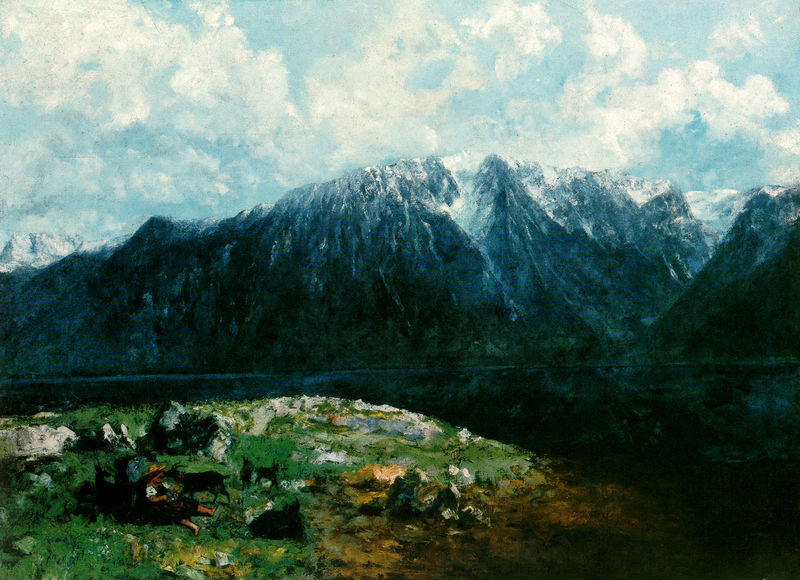
Titel: Grand Panorama des Alpes, Les Dents du Midi, Großes Alpen-Panorama
Künstler: Gustave Courbet
Standort: Cleveland (Ohio)
Institution: The Cleveland Museum of Art
Schlagwörter: berg, blau, dunkel, felsen, gemälde, himmel, mann, meer, schatten, wasser, weiß, wolken, fluss, gelb, grün, impressionismus, landschaft, mädchen, see, sitzen, ufer, blume, blumen, frau, grau, hut, licht, schwarz, eis, gras, hund, schnee, tier, tiere, wiese, wolke, malerei, bluse, mensch, steine, öl, bach, ferne, natur, spiegelung, weide, sonne, realismus, kind, tal, klar, sommer, ruhe, liegen, ruhen, berge, gebirge, gipfel, gletscher, farbe, herde, alm, geröll, pause, rast, stille, junge, sonnenhut, frühling, grass, reflexion, panorama, schaf, bayern, alpen, linie, kälte, schweiz, himme, kühl, gebirgssee, bock, schafe, hirte, hirtin, ausruhen, ziege, weise, heidi, bergsee, schneegipfel, ziegen, zicklein, but, gipfle, hirt, schneeberg, schneekoppe, romantik, staffagefigur, idylle